Question: I am using TagLib (UltraID3Lib couldn't read every MP3 file). Maybe TagLib will do.
And I couldn't find properties like Subtitle or Duration or Time?
How do I find this kind of tags?
Example:
"Ondertitel" means Subtitle

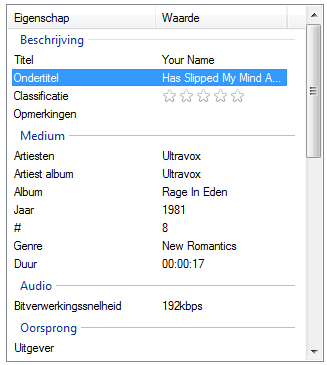
Answer: This way, you can get the duration:
'''
var file = TagLib.File.Create(@"xyz.mp3");
Console.WriteLine(file.Properties.Duration);
'''